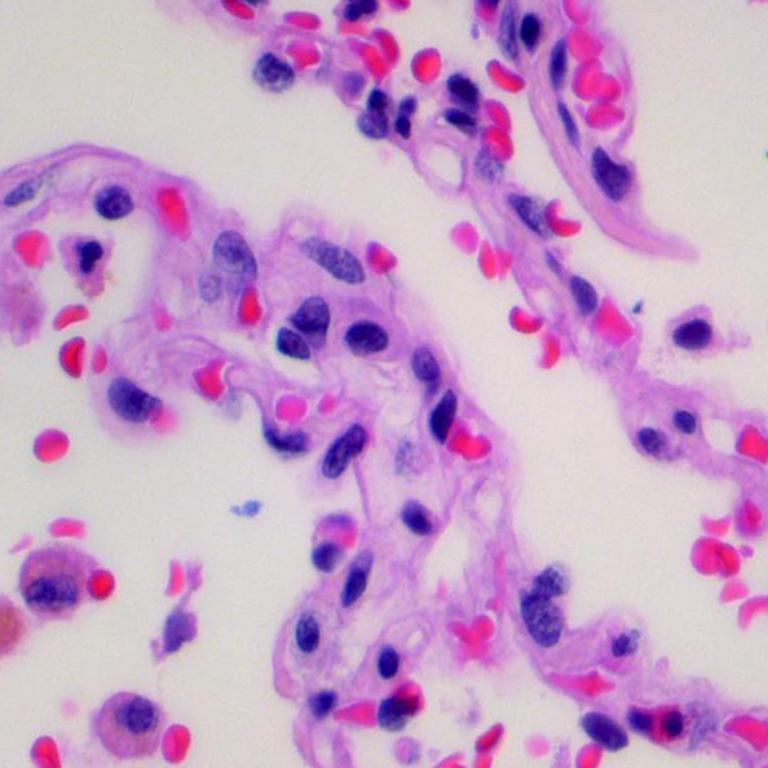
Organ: lung
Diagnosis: benign